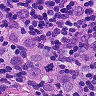
Metastatic tissue present: yes